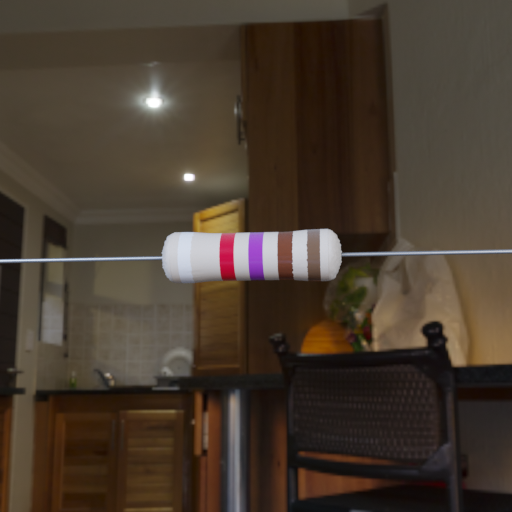
Resistor colour bands (in order): white, red, violet, brown, brown